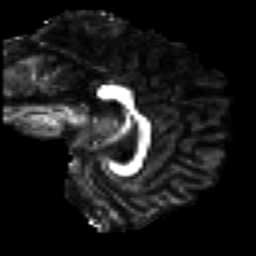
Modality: FA
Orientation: sagittal
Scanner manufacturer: siemens
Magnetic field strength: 3 T
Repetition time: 7.8 s
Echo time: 0.09 s